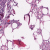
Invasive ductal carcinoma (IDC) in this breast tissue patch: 1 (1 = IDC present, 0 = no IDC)